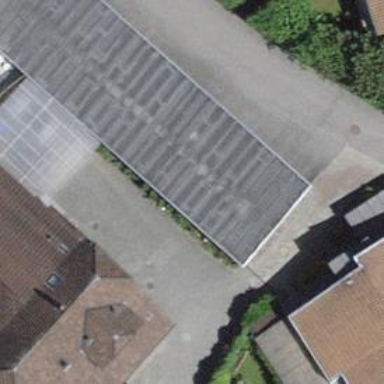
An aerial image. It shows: Terrace building.